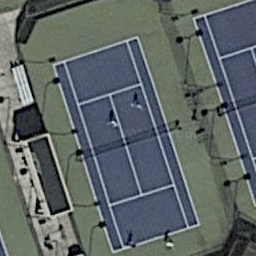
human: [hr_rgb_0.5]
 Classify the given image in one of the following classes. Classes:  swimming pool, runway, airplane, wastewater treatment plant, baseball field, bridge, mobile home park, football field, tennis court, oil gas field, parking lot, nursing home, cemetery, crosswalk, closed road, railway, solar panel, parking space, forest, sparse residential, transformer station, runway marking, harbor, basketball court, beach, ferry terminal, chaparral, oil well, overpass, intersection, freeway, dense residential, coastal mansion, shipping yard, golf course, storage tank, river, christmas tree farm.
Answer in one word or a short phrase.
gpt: tennis court